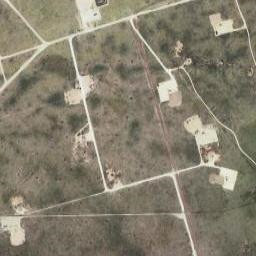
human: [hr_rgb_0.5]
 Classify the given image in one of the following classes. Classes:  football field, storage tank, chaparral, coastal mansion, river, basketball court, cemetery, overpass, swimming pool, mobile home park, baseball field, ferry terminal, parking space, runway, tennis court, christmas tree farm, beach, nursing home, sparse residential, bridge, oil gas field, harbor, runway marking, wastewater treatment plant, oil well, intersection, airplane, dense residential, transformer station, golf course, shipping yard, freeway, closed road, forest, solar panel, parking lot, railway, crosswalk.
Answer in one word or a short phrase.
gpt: oil gas field